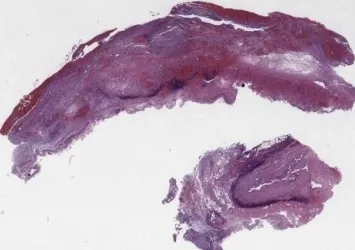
Macroscopic aspect of the gallbladder.
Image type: pathology (h&e)